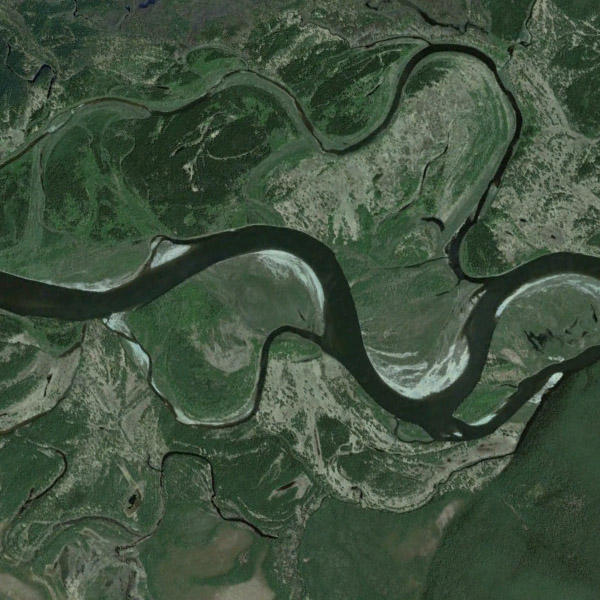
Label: River